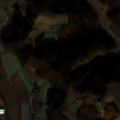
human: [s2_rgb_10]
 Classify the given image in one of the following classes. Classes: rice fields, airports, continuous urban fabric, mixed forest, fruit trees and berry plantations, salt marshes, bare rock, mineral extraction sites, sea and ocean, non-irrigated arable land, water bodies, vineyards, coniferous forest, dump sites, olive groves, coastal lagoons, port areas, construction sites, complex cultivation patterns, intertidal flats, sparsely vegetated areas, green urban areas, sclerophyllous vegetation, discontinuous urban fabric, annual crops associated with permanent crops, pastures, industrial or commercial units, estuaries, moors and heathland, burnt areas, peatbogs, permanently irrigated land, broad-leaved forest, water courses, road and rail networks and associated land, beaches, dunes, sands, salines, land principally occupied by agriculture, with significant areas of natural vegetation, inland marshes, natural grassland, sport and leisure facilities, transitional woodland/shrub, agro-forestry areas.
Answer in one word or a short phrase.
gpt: discontinuous urban fabric, non-irrigated arable land, complex cultivation patterns, broad-leaved forest